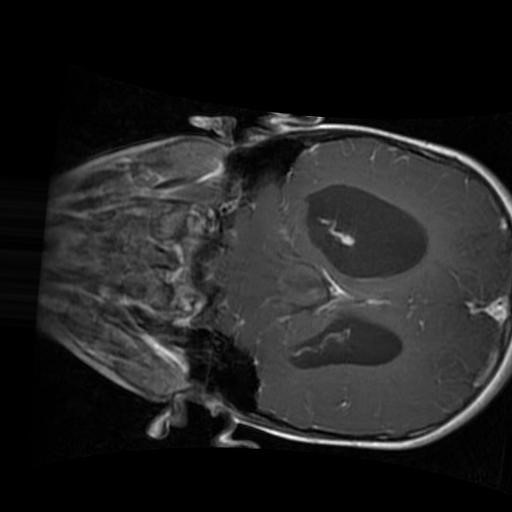
Label: brain_glioma